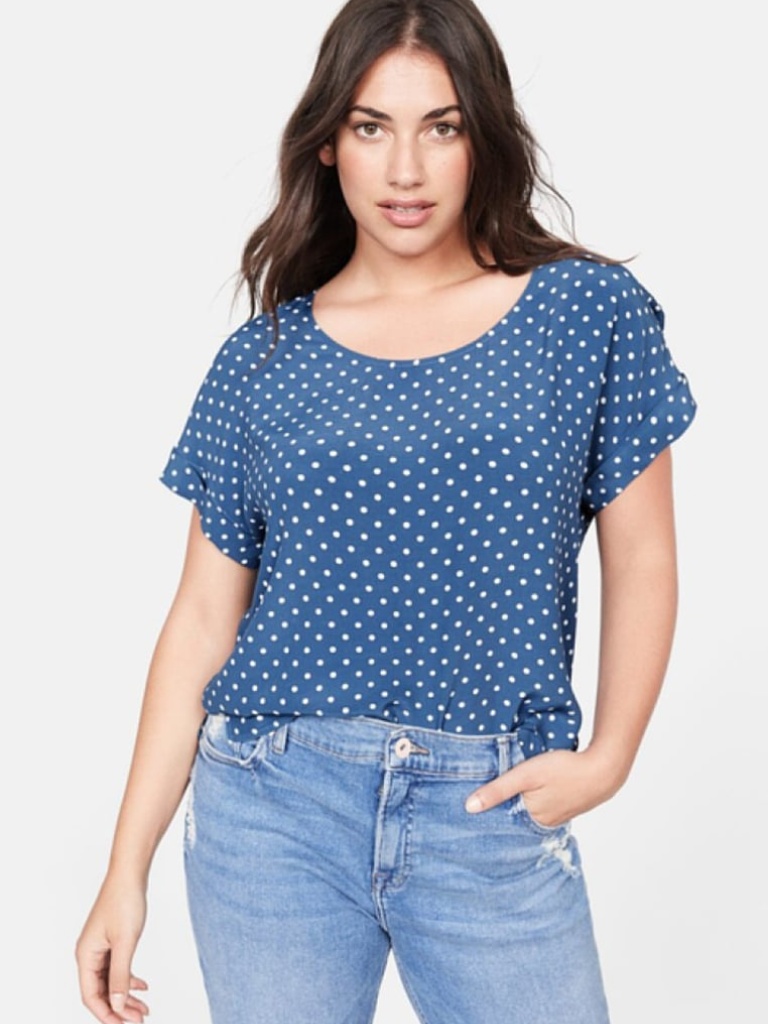
cotton relaxed short sleeve hip length Untucked crew blouse